Here is the time-frequency representation (spectrogram) of a rolling-element bearing's vibration measurement. What is the most likely bearing condition (normal, inner_race, outer_race, ball)?
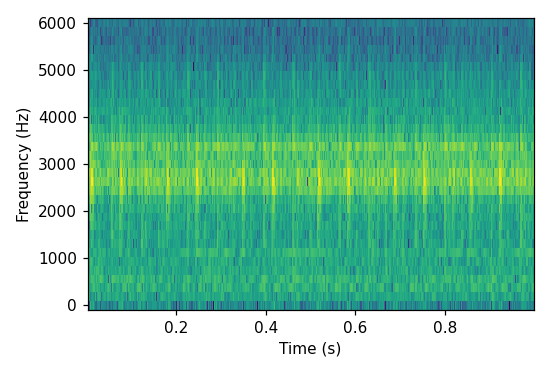
Answer: outer_race